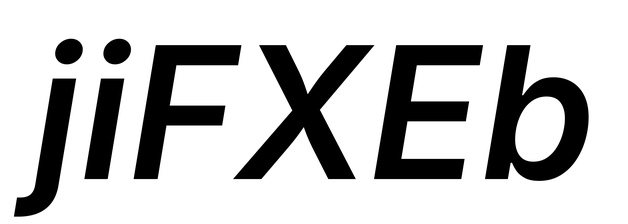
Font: Inter-Italic_SemiBold_Italic